Question: I've got a budget report that is broken down by category. Included in these categories is an OPTIONAL section. I would like to show the OPTIONALS in the main report but exclude them from the grand total. Everything works perfectly except I cannot figure out how to exclude (or subtract) the OPTIONALS. Please see attached image of design view of report. Thanks!
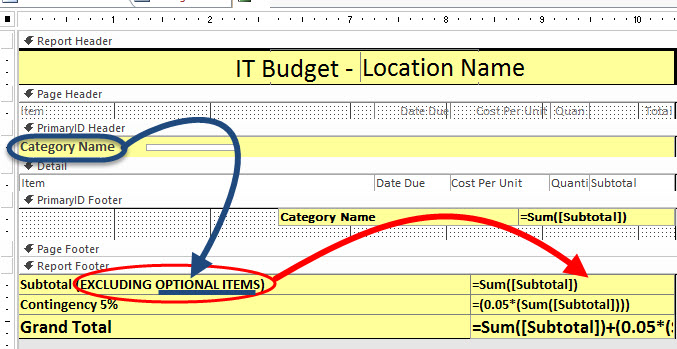
Answer: It would be something like this:
'''
=Sum(IIf(Category_Optional=True,0,Value))
'''
Where Category_Optional=True is any kind of record expression that defined whether you want to exclude a record from the subtotal or not and value is the field you are getting a subtotal on.